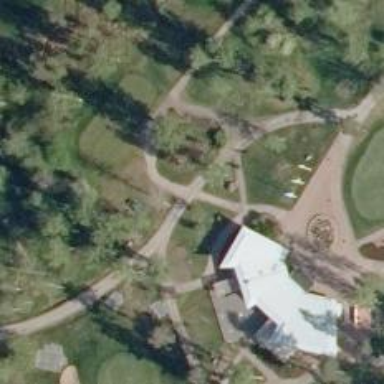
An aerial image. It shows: Path used for both walking and golf.